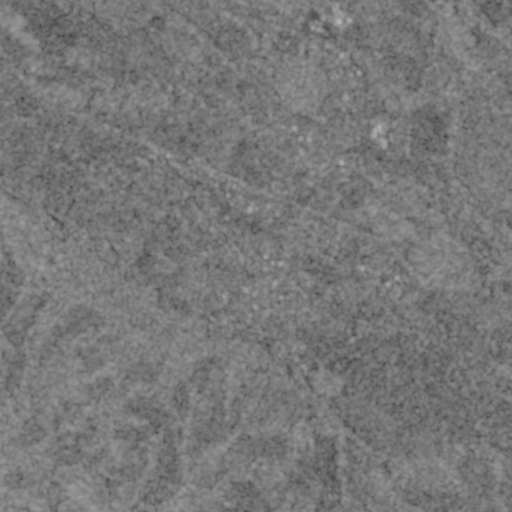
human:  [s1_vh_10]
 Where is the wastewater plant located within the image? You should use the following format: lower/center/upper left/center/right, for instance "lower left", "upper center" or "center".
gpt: The wastewater plant is located in the center of the image.
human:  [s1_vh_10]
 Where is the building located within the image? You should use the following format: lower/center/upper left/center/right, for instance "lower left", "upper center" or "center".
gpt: There is no building in the image.

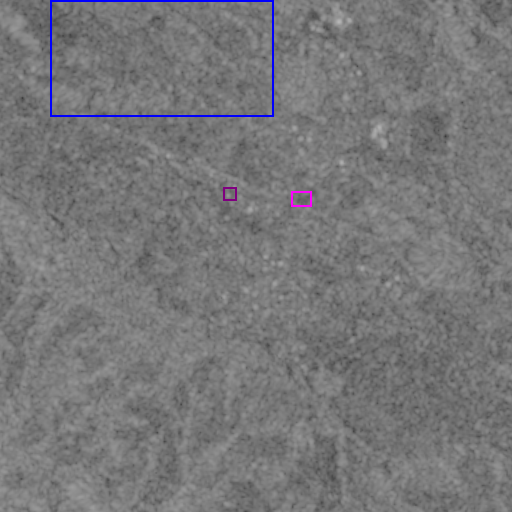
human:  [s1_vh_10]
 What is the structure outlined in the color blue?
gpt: The structure outlined in blue is a crop field.
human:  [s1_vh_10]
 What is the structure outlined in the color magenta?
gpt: The structure outlined in magenta is a park.
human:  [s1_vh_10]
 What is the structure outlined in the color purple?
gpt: The structure outlined in purple is a parking lot.
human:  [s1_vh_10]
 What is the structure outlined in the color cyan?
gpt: There is no cyan outline.